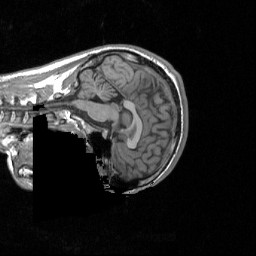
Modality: T1w
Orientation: sagittal